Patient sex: F
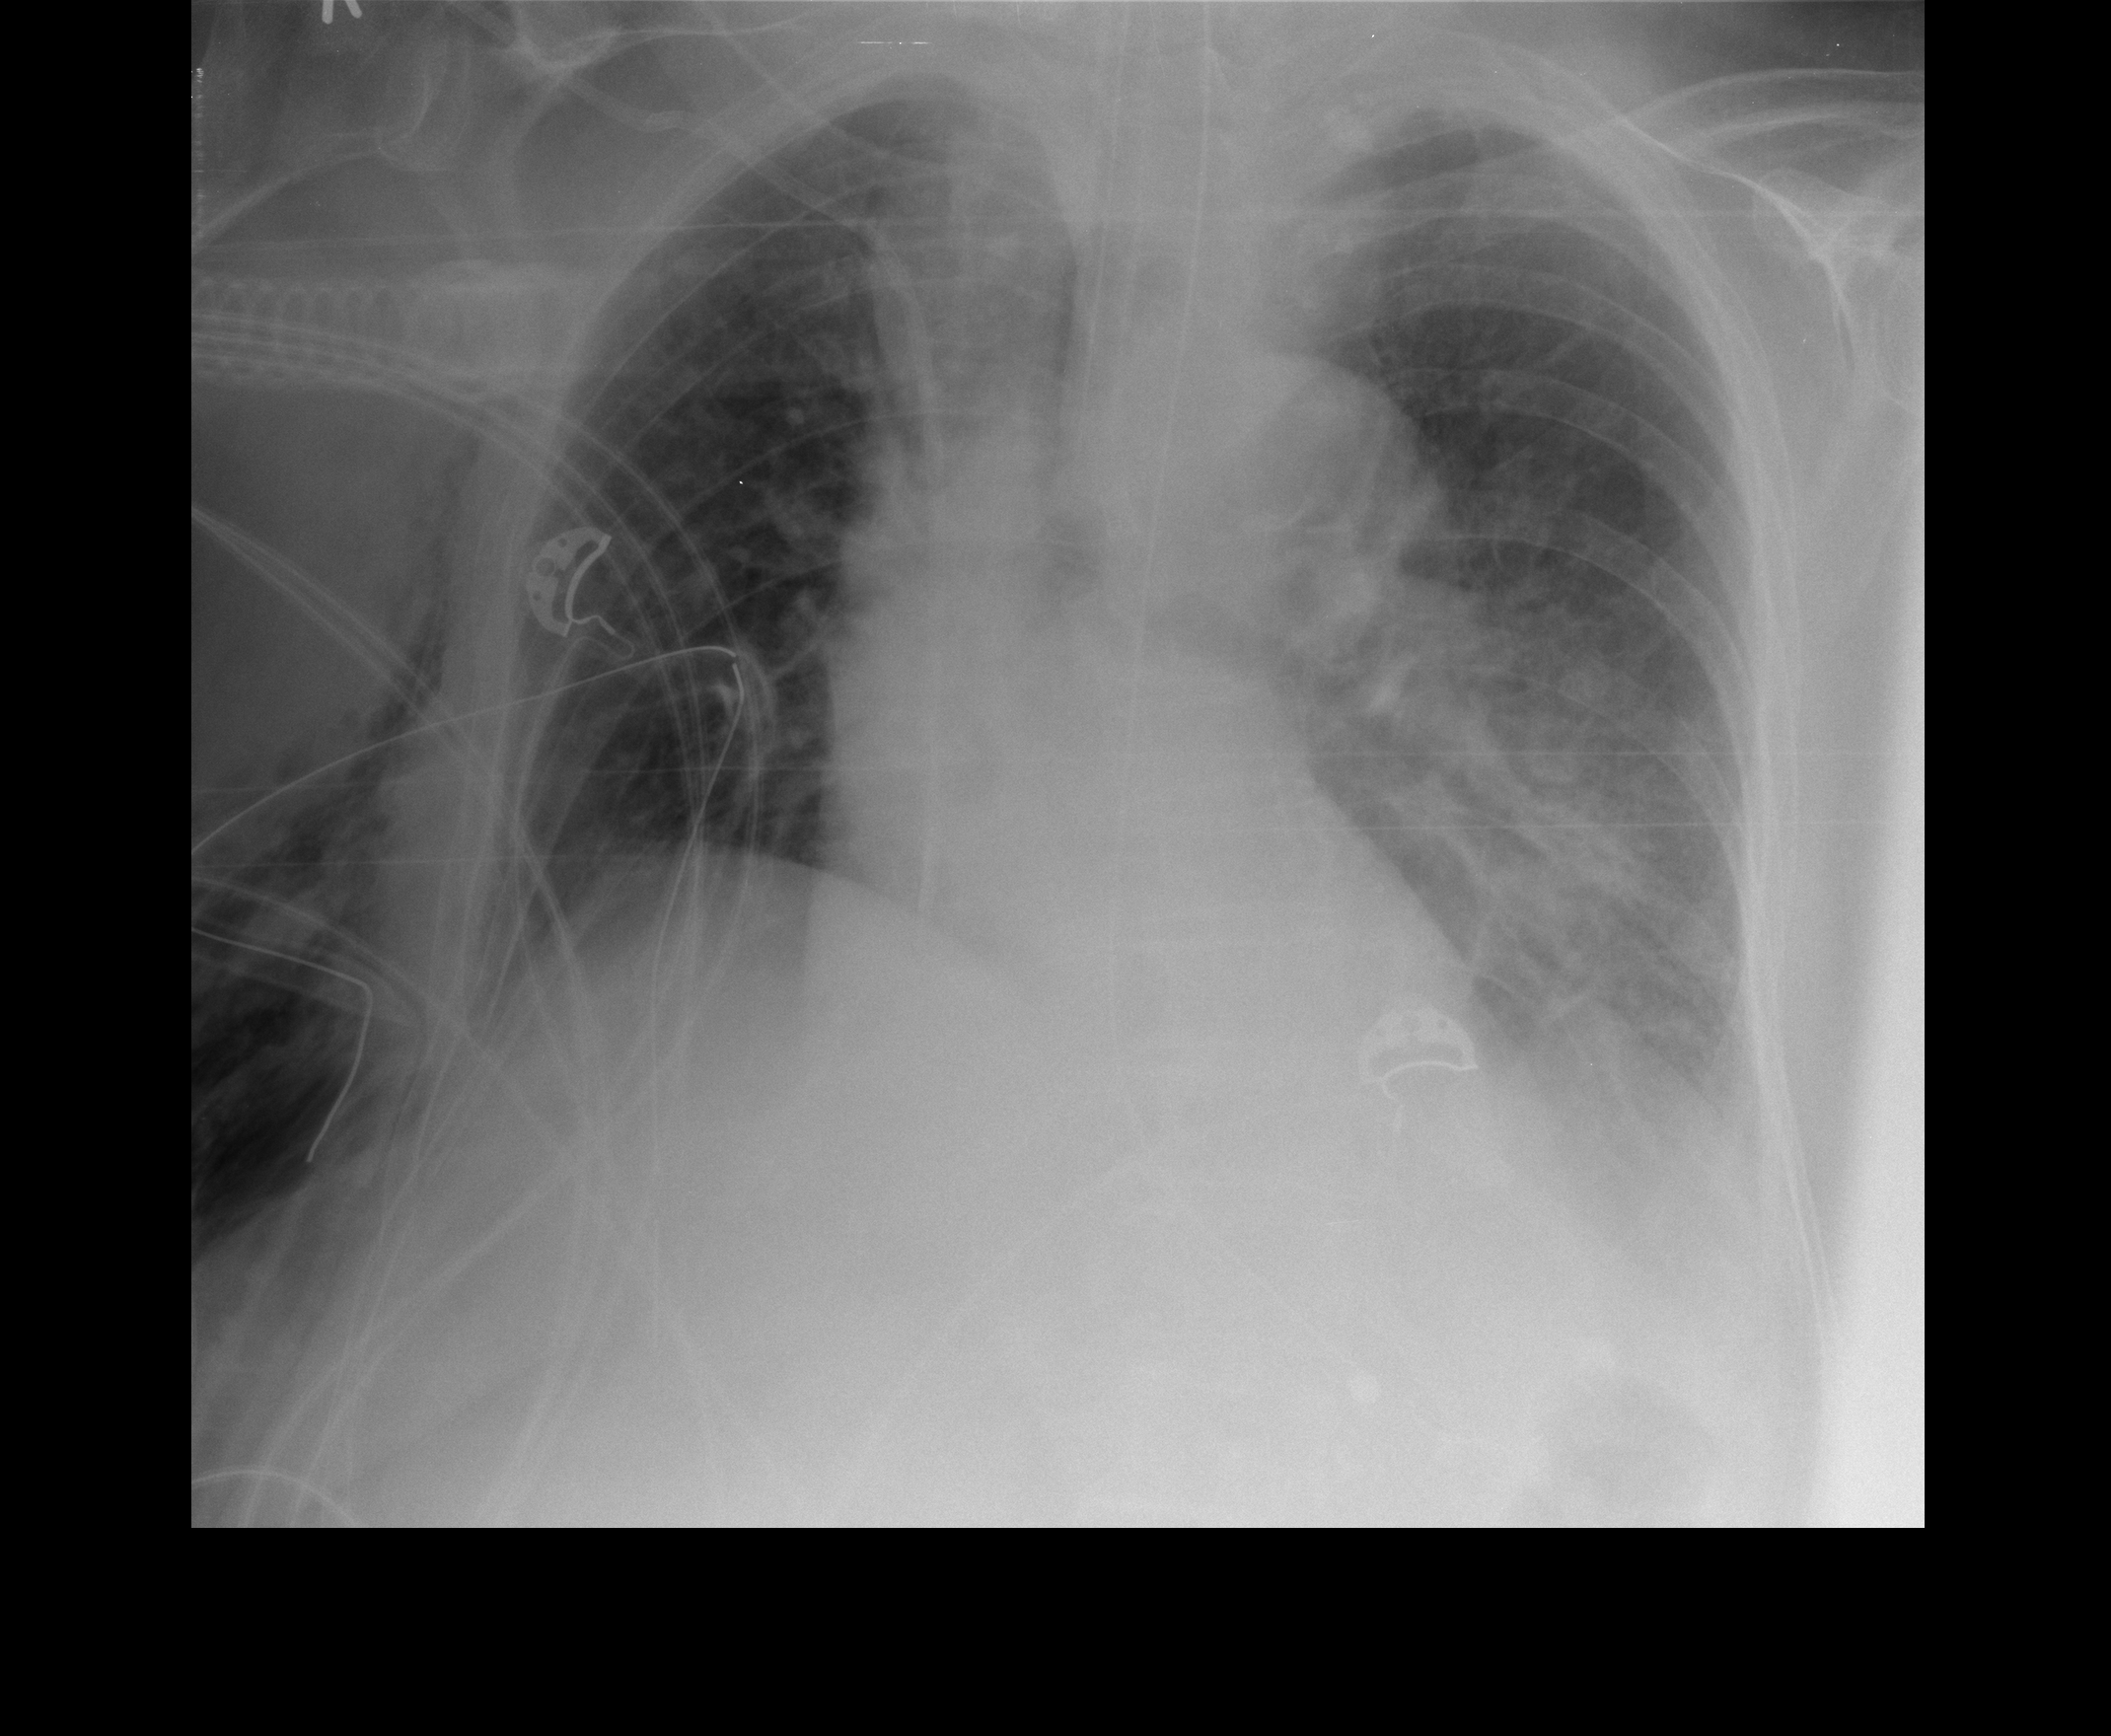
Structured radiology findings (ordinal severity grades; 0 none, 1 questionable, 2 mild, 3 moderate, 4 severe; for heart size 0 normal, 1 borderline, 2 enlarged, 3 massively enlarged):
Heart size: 1
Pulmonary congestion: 2
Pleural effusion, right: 0
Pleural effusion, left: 2
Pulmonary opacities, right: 0
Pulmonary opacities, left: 3
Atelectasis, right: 2
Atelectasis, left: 2